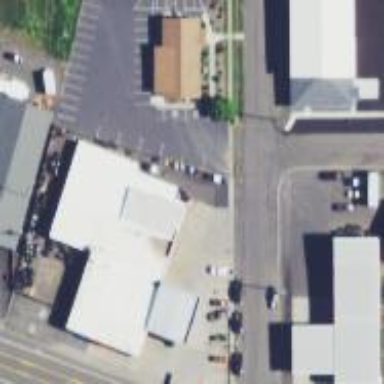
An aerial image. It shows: Building that is tyre shop.